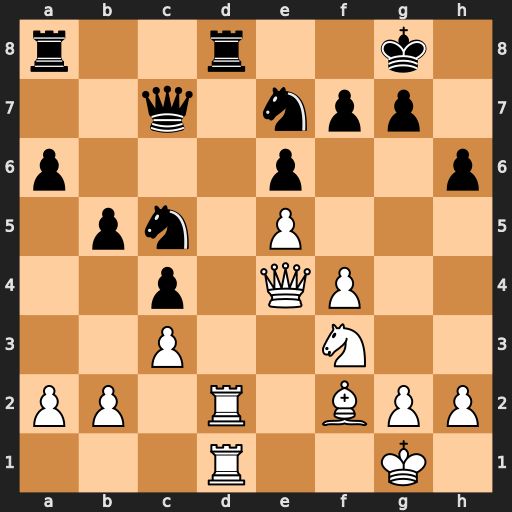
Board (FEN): r2r2k1/2q1npp1/p3p2p/1pn1P3/2p1QP2/2P2N2/PP1R1BPP/3R2K1
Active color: w
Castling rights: -
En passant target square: -
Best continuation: Rxd8+ Rxd8 Rxd8+ Qxd8 Bxc5